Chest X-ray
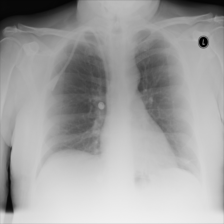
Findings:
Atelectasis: positive
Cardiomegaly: negative
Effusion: negative
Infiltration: negative
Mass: negative
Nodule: negative
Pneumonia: negative
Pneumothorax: negative
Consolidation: negative
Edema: negative
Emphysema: negative
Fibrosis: negative
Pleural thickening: negative
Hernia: negative